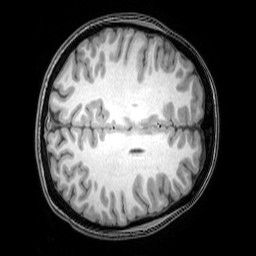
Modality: T1w
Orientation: axial
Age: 24
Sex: female
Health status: healthy
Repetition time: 0.081 s
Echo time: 0.037 s